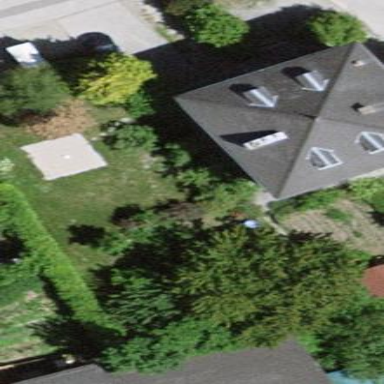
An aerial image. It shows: Simple and straightforward house.